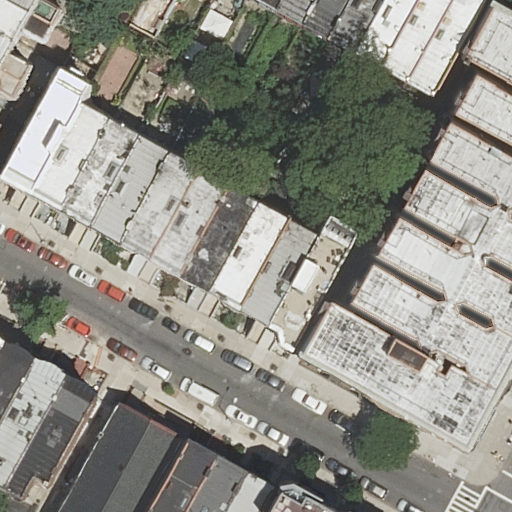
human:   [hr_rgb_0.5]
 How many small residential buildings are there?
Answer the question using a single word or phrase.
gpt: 16

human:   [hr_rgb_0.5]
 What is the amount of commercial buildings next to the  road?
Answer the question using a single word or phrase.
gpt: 0

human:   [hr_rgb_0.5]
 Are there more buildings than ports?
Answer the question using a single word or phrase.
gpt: yes

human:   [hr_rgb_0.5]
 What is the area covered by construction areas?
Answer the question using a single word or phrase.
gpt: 0m2

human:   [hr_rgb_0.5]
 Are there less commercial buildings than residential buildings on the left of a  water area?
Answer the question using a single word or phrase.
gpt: no

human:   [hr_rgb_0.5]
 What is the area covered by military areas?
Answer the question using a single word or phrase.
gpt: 0m2

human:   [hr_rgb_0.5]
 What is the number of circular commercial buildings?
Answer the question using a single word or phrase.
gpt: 0

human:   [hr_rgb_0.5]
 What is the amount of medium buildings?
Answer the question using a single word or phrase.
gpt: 21

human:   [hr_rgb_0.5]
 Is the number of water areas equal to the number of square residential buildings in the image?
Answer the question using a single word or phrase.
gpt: yes

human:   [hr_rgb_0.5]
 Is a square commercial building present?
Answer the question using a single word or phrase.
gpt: no

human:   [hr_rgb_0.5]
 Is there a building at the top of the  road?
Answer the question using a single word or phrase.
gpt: yes

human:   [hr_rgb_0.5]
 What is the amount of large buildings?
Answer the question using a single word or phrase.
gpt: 0

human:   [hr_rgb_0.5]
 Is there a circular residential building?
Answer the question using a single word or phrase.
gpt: no

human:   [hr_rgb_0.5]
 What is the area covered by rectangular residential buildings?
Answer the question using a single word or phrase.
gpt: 2643m2

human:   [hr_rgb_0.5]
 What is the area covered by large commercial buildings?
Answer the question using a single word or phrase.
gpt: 0m2

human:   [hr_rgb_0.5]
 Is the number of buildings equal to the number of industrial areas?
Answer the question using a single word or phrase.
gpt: no

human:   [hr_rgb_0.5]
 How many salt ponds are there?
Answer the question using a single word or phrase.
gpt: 0

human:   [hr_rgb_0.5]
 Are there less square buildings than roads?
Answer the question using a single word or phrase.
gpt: yes

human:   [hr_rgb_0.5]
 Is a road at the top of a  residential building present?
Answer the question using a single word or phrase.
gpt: no

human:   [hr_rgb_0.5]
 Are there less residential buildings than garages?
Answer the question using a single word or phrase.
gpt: no

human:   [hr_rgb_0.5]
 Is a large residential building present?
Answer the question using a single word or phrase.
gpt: no

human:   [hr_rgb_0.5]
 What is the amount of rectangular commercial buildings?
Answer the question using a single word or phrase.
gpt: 0

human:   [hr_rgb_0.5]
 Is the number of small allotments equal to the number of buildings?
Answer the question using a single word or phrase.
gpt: no

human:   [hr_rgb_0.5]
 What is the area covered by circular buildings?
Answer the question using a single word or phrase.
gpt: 0m2

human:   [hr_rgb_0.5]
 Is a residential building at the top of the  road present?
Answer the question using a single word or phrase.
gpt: yes

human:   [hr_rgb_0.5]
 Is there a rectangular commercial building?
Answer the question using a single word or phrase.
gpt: no

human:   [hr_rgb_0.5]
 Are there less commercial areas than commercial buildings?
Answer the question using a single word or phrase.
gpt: no

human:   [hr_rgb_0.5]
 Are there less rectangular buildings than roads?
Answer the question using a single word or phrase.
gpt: no

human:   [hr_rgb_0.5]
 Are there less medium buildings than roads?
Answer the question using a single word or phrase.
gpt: no

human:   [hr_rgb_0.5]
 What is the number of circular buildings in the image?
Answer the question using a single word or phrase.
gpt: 0

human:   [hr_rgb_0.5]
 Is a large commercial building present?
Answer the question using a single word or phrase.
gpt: no

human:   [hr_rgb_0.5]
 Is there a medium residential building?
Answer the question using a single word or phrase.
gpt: yes

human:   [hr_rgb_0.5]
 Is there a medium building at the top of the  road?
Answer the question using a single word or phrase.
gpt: yes

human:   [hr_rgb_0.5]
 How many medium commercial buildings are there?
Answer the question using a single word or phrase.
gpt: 0

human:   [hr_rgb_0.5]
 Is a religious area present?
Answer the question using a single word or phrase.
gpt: no

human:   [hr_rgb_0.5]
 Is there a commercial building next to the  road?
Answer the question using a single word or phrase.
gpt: no